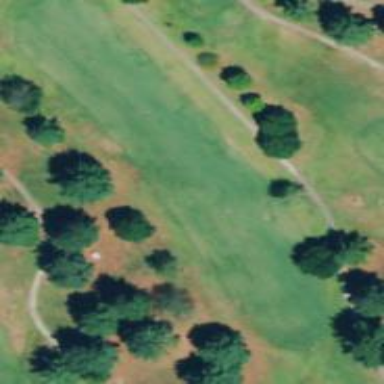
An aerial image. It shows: Golf hole.